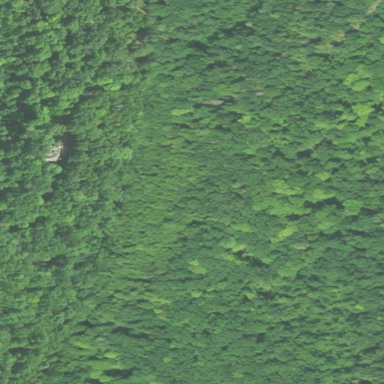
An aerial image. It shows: Nature reserve within forest area.